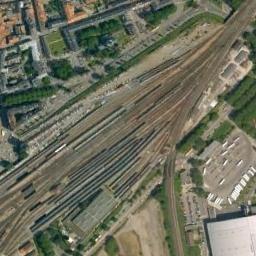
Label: railway_station